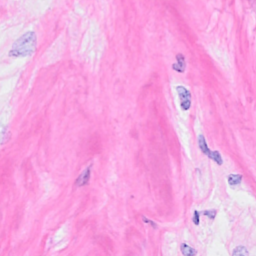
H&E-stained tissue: Breast